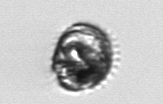
Label: Proterythropsis